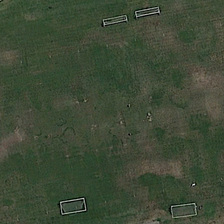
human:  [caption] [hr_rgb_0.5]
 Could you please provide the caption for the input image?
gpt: it is a piece of green meadow .

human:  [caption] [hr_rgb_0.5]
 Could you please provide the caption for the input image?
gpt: it is a piece of green meadow .

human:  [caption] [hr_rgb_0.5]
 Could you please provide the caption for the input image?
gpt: it is a piece of green meadow .

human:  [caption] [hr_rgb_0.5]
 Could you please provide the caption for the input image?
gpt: it is a piece of green meadow .

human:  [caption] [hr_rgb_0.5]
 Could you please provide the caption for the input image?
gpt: it is a piece of green meadow .